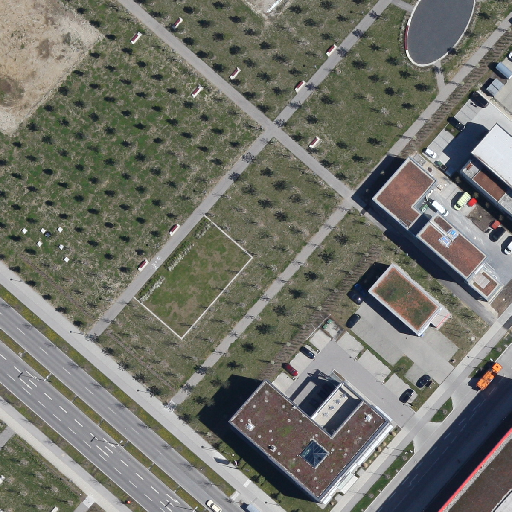
Referring expression: paved road along with tree